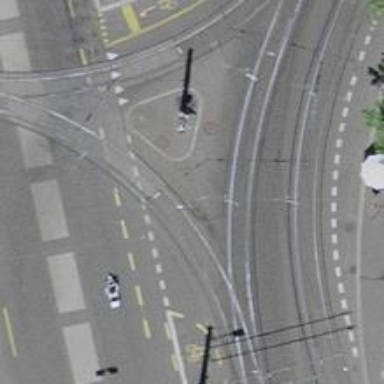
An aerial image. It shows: Tram level crossing on the railway.